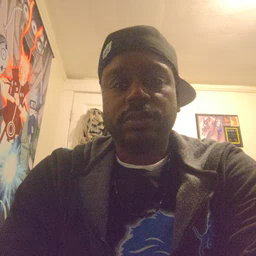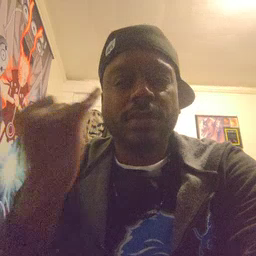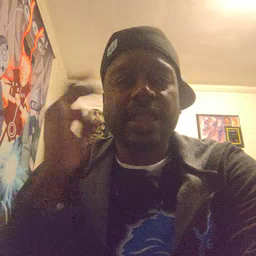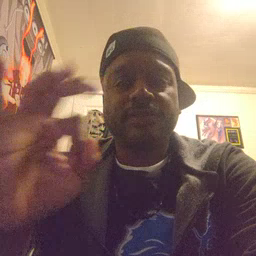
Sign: if